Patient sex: M
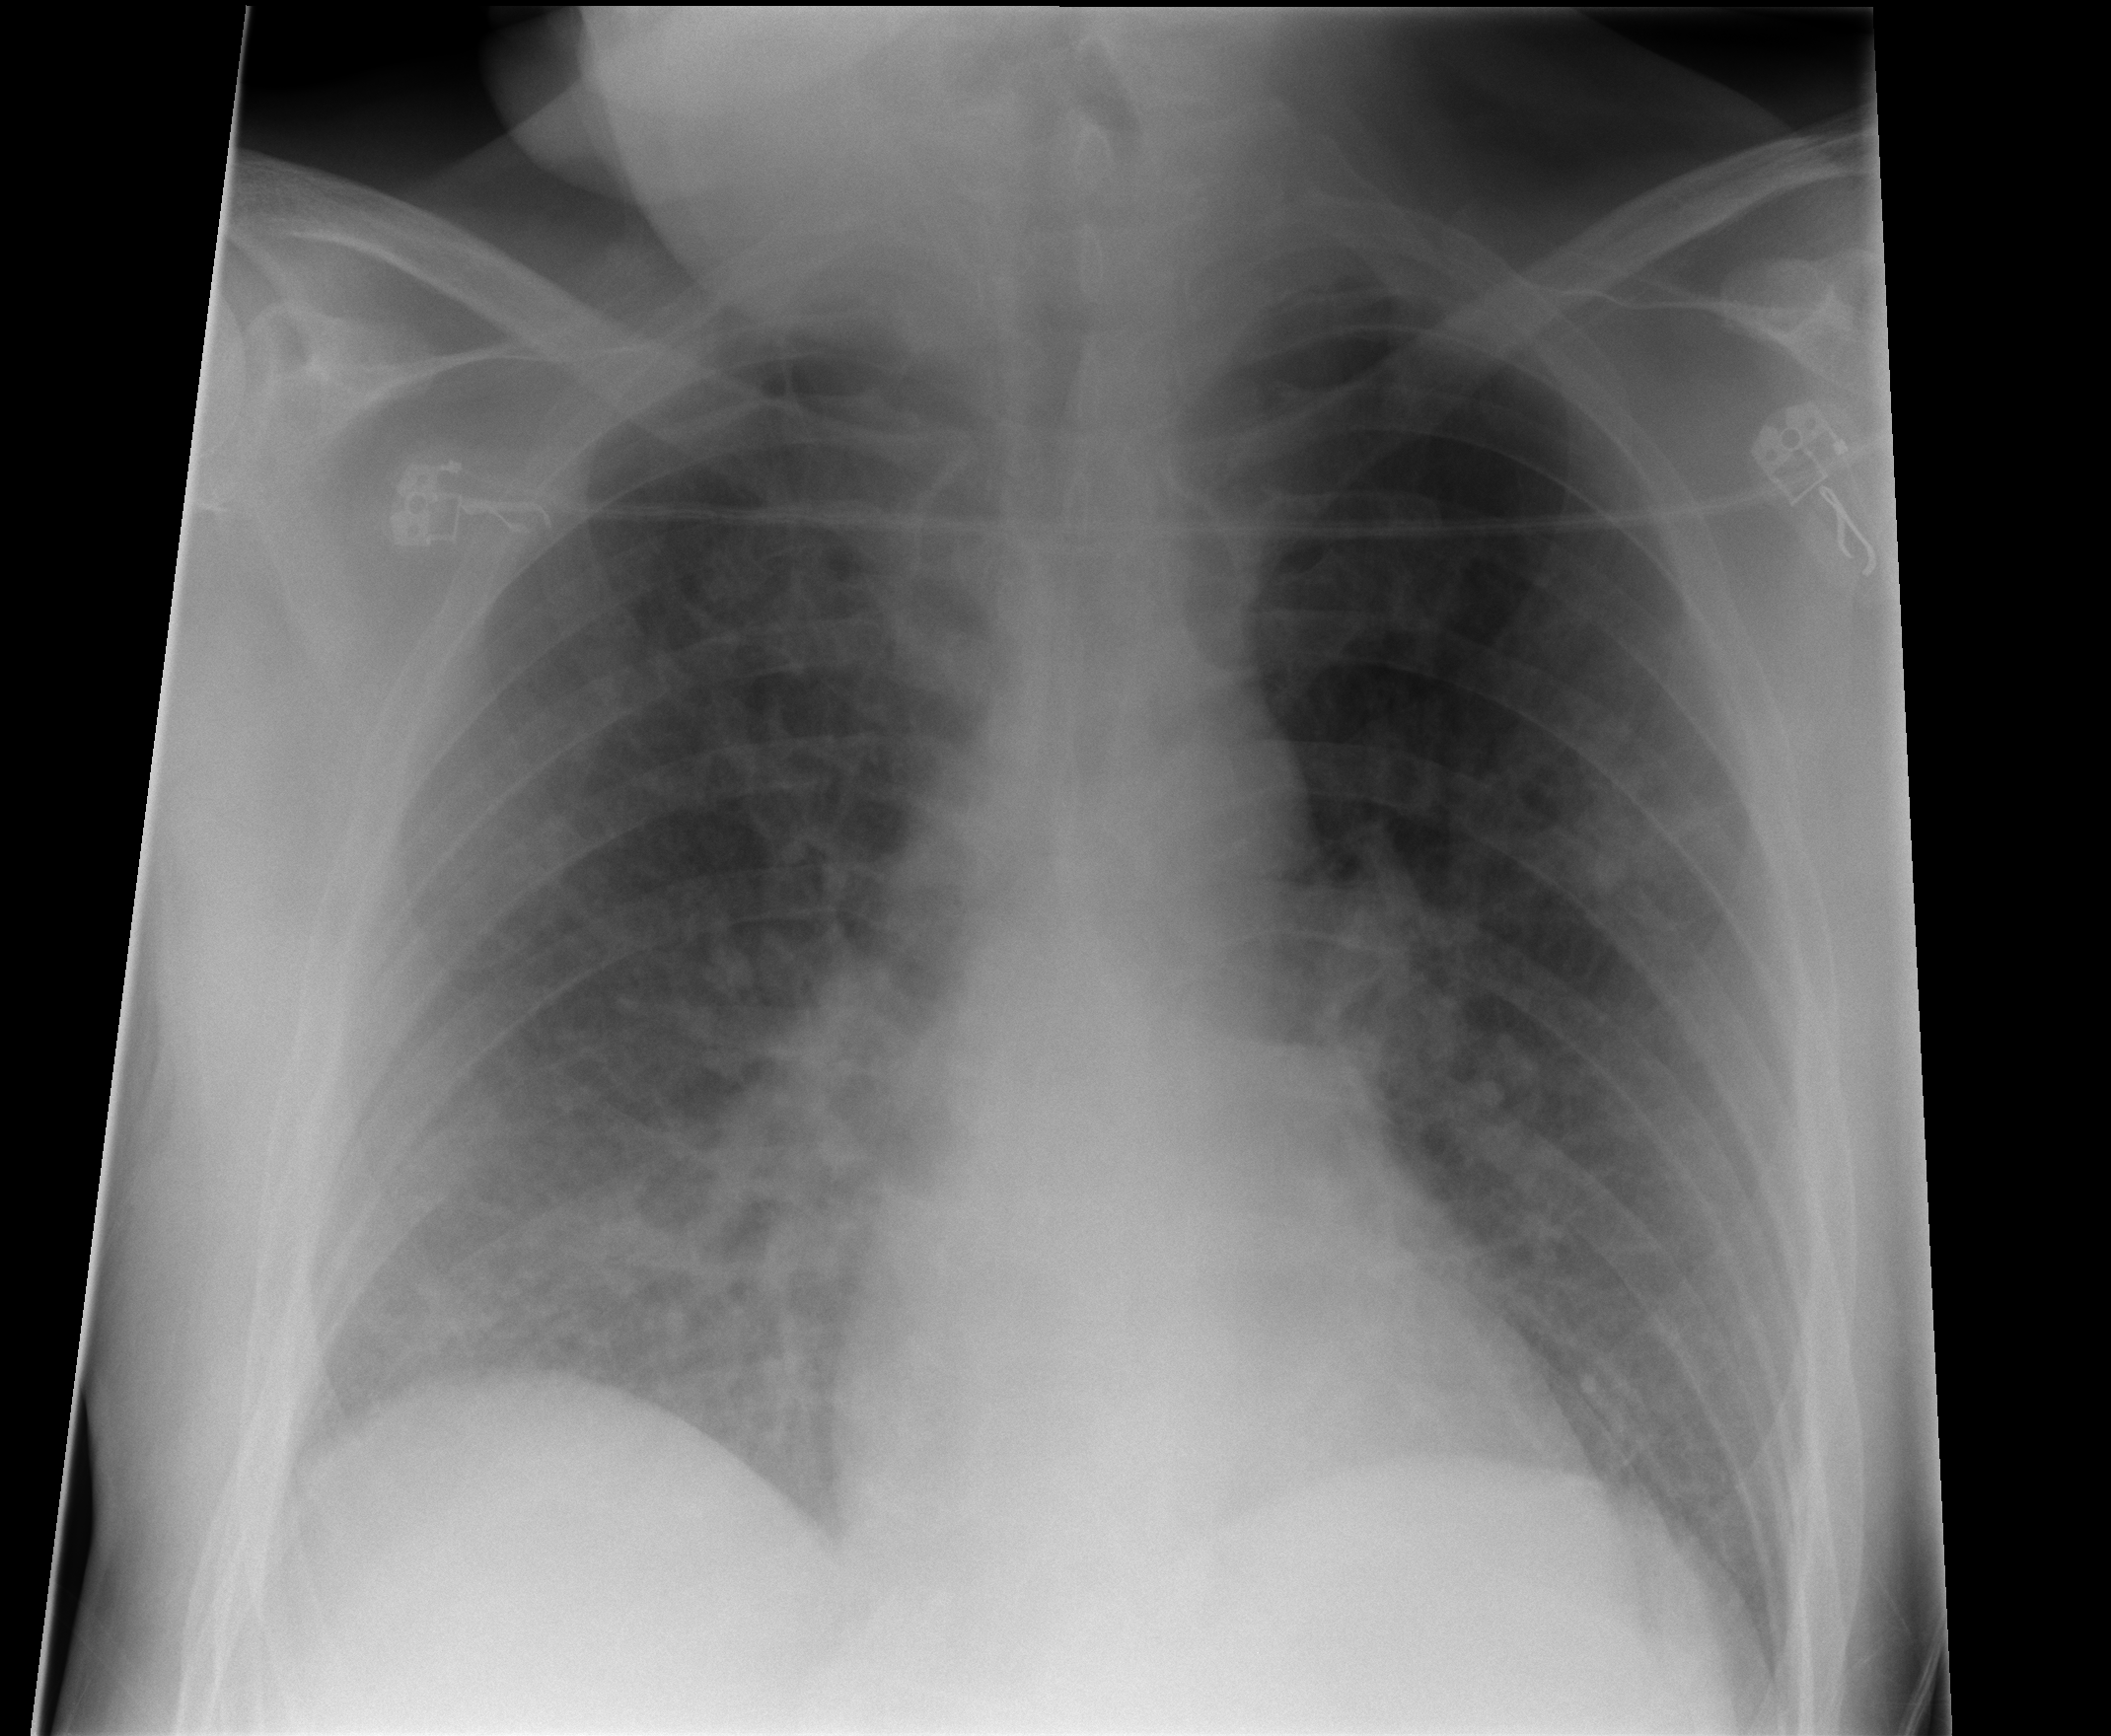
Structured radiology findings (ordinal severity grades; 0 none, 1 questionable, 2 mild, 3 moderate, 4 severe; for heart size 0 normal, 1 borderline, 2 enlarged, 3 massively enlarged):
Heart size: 0
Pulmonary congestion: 2
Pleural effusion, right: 0
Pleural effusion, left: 0
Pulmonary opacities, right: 2
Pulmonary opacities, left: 1
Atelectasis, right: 1
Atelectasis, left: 2